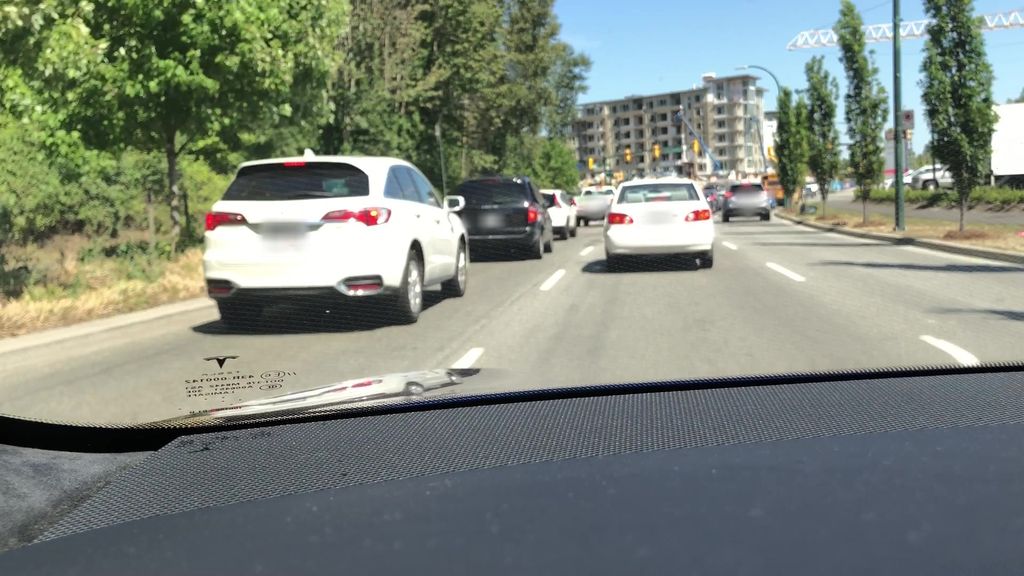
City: vancouver